Question: I am calling this functions from a DLL context,
'''
void CmodguiApp::ReportStatusBarImageCount() {
CMainFrame *frm = nullptr;
auto app = AfxGetApp();
if (nullptr != app) {
frm = (CMainFrame*)app->GetMainWnd();
}
assert(frm);
frm->setStatusBarImageCount(L"Text");
}
'''
Everything is OK. 'frm' is NOT a nullptr.
Then, inside 'setStatusBarImageCount', which is described below, the software causes an assertion error
What could be wrong?
'''
void CMainFrame::setStatusBarImageCount(const wchar_t *str) {
m_wndStatusBar.SetPaneText(m_wndStatusBar.CommandToIndex(ID_STATUSBAR_IMAGECOUNT), str);
}
'''
This app has MFC dynamically linked. Please let me stress that the 'setStatusBarImageCount' function is called from within a DLL, and not from the main MFC app.

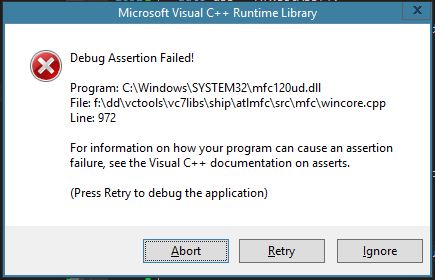
Answer: This was because I was calling the MFC API from a custom thread (<URL>
This shall be done using custom message implementations, which is thread safe (<URL>